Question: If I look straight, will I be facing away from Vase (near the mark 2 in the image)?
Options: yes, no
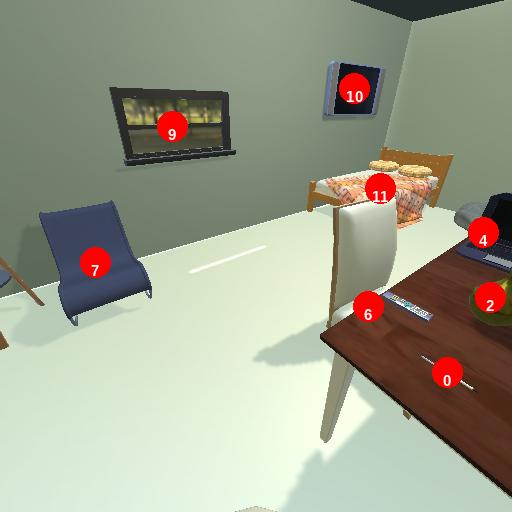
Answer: yes